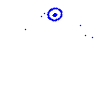
Particle: kaon